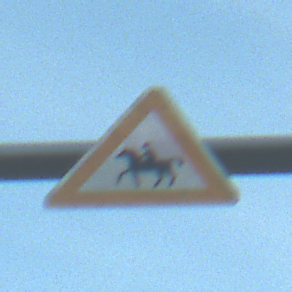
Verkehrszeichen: ReiterRechts
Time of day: SunriseSunset
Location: Outdoor (Suburban)
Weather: PartlyCloudy
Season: NotSpecified
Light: Natural